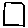
Label: square